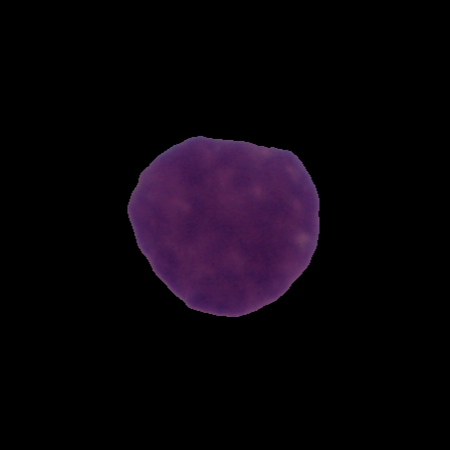
Label: healthy